Field crop: maize
Growth stage: 2
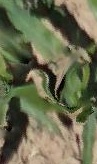
Species: maize